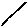
Label: line